Field crop: maize
Growth stage: 2
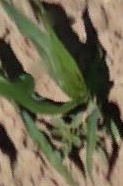
Species: maize